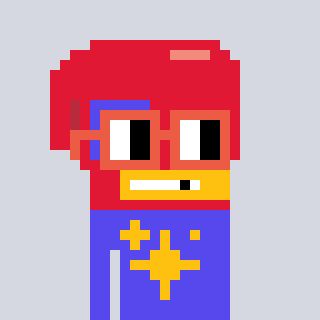
a pixel art character with square orange glasses, a boxing glove-shaped head and a computerblue-colored body on a cool background